Interaction volume radius: 5 \u00c5
Interaction volume height: 25 \u00c5
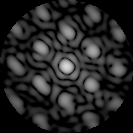
Disorder parameter: 0.4301